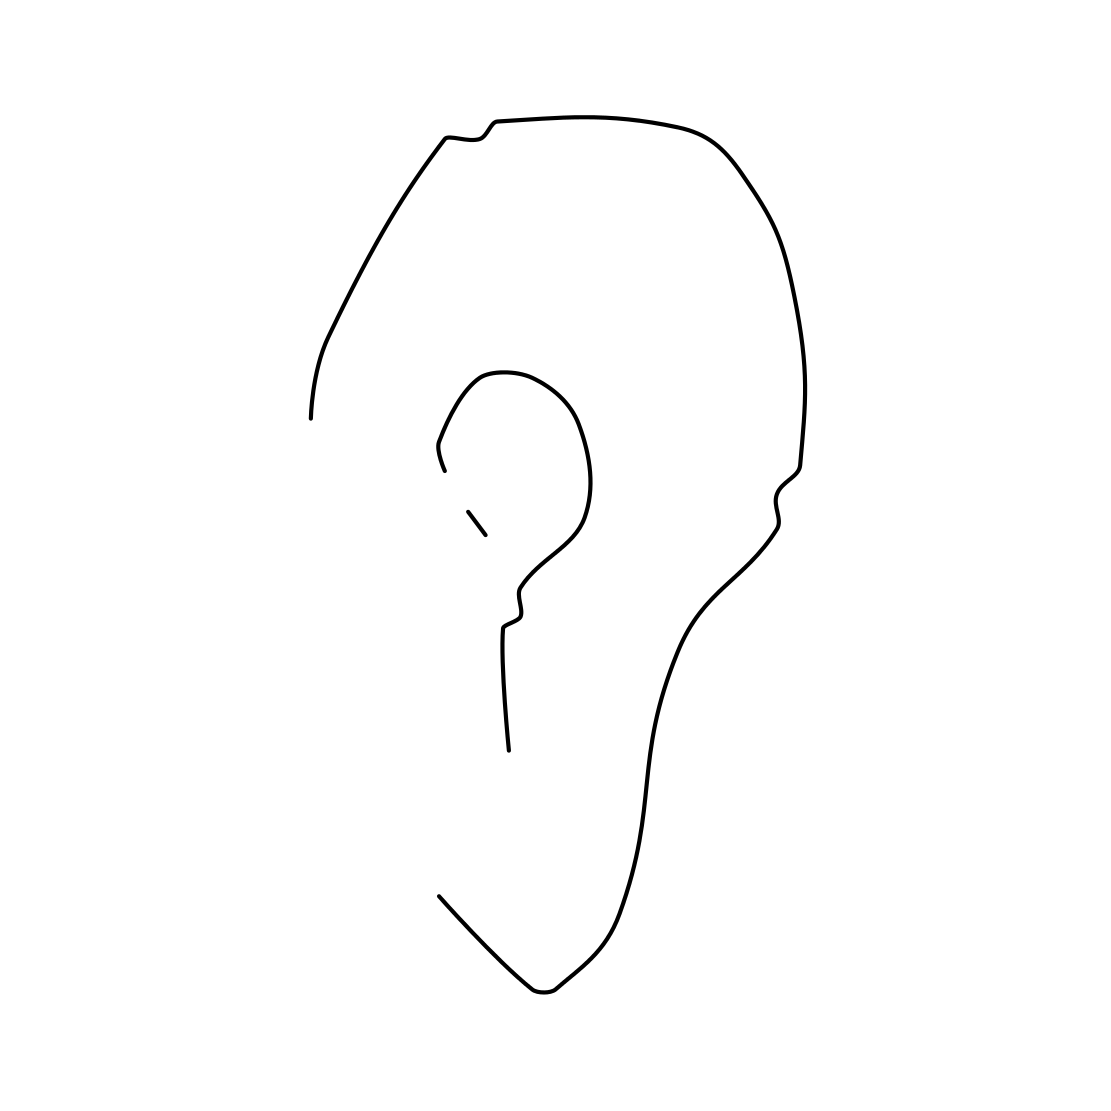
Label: ear